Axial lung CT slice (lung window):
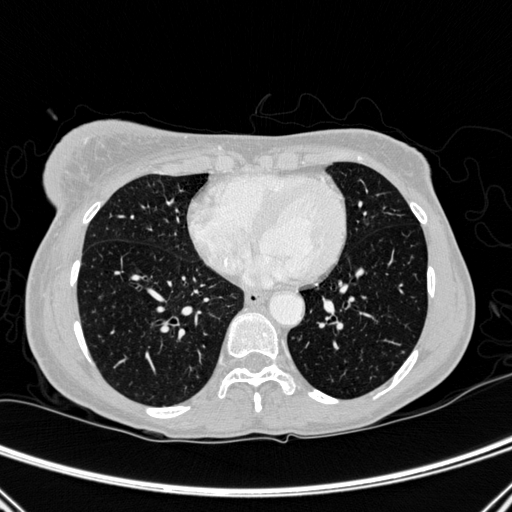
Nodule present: no